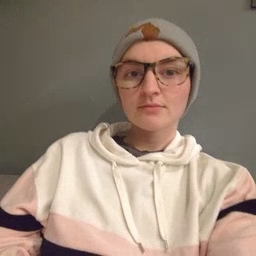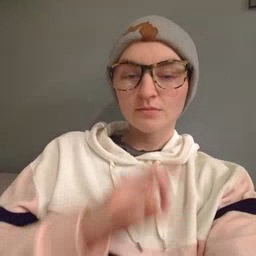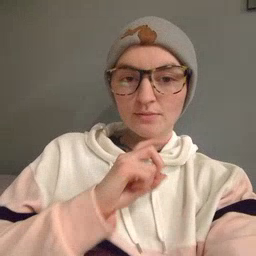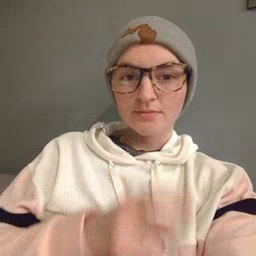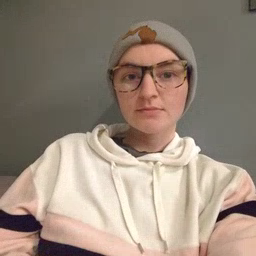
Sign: garbage